Question: Why does the last chord in both of the following \score blocks not display the correct note in the bass? In the dyad, the last chord should have D in the bass. In the triad, the last chord should have F in the bass. Instead, both chords are displaying the same as the first chord in their respective \score blocks.

'''
ersion "2.14.2"
ook {
\header {
title = \markup \center-column {"Dyad, Triad Permutations"}
arranger = \markup \center-column { "Sean O'Donnell" }
}
\score {
elative {
<bes d>1
<d bes>
}
}
\score {
elative {
<bes d f>1
<bes f d>
<d bes f>
<d f bes>
<f bes d>
<f d bes>
}
}
}
'''
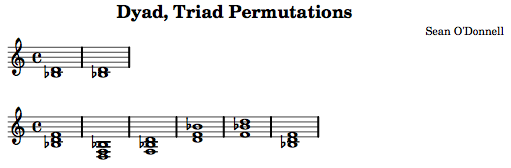
Answer: You have to specify the octave relative to current notes. You can do so by using the comma (,) (to go lower) and an apostrophe (') (to go higher). So, in the first example, relative to the chord before you need to drop the D down an octave (and then bring the Bb back up). Likewise in the other chord, drop the F and bring the D back up. See the follow code to achieve what you want...

'''
ersion "2.14.2"
ook {
\header {
title = \markup \center-column {"Dyad, Triad Permutations"}
arranger = \markup \center-column { "Sean O'Donnell" }
}
\score {
elative {
<bes d>1
<d, bes'>
}
}
\score {
elative {
<bes d f>1
<bes f d>
<d bes f>
<d f bes>
<f bes d>
<f, d' bes>
}
}
}
'''
To fully understand how note positioning works in
elative mode, please see the Pitches section of the manual here:
<URL>
which states:
> The easiest way to enter notes is by using
elative mode. In this
mode, the octave is chosen automatically by assuming the following
note is always to be placed closest to the previous note, i.e., it is
to be placed in the octave which is within three staff spaces of the
previous note.[...]By adding (or removing) quotes ' or commas , from the
elative c' {
command, we can change the starting octave[...]Relative mode can be confusing initially, but is the easiest way to
enter most melodies.
The manual page also shows code examples of working in
elative mode.